Aerial crown-view tile of a tropical tree (Barro Colorado Island, Panama), acquired 20250414:
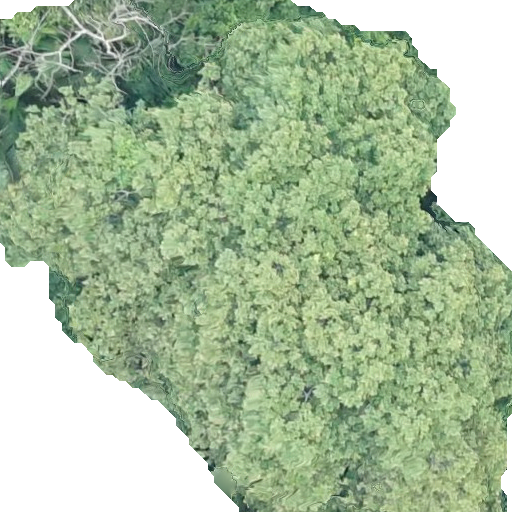
Species: Simarouba amara
GBIF accepted scientific name: Simarouba amara
Crown area: 349.276 m²